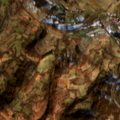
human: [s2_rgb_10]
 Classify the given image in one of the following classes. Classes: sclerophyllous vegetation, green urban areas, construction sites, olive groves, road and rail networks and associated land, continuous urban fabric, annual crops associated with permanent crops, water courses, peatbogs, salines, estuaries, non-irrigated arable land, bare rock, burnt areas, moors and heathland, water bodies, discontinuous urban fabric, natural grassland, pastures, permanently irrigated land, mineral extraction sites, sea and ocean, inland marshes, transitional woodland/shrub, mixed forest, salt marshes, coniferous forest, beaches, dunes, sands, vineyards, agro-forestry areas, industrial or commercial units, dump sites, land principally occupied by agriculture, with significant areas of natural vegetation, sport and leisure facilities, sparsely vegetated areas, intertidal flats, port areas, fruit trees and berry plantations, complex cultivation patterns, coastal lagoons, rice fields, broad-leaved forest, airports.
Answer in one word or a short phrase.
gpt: non-irrigated arable land, land principally occupied by agriculture, with significant areas of natural vegetation, broad-leaved forest, transitional woodland/shrub